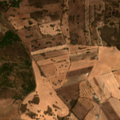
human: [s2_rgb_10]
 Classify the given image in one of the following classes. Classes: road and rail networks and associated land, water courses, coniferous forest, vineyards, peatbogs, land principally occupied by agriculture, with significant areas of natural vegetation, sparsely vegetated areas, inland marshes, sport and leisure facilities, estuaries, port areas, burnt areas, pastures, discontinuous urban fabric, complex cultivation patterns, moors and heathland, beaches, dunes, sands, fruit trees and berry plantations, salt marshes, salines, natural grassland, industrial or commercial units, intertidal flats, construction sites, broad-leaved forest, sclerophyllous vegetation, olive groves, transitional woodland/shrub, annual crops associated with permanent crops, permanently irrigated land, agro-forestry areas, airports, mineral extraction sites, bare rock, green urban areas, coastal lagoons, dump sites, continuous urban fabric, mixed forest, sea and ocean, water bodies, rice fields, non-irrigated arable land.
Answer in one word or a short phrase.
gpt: non-irrigated arable land, olive groves, annual crops associated with permanent crops, land principally occupied by agriculture, with significant areas of natural vegetation, agro-forestry areas, transitional woodland/shrub